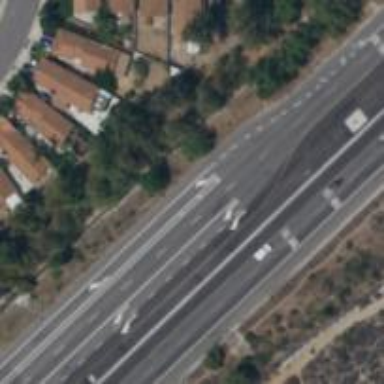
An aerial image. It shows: Asphalt trunk highway which is also expressway.